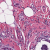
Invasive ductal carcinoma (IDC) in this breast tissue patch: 0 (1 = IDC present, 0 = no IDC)